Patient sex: M
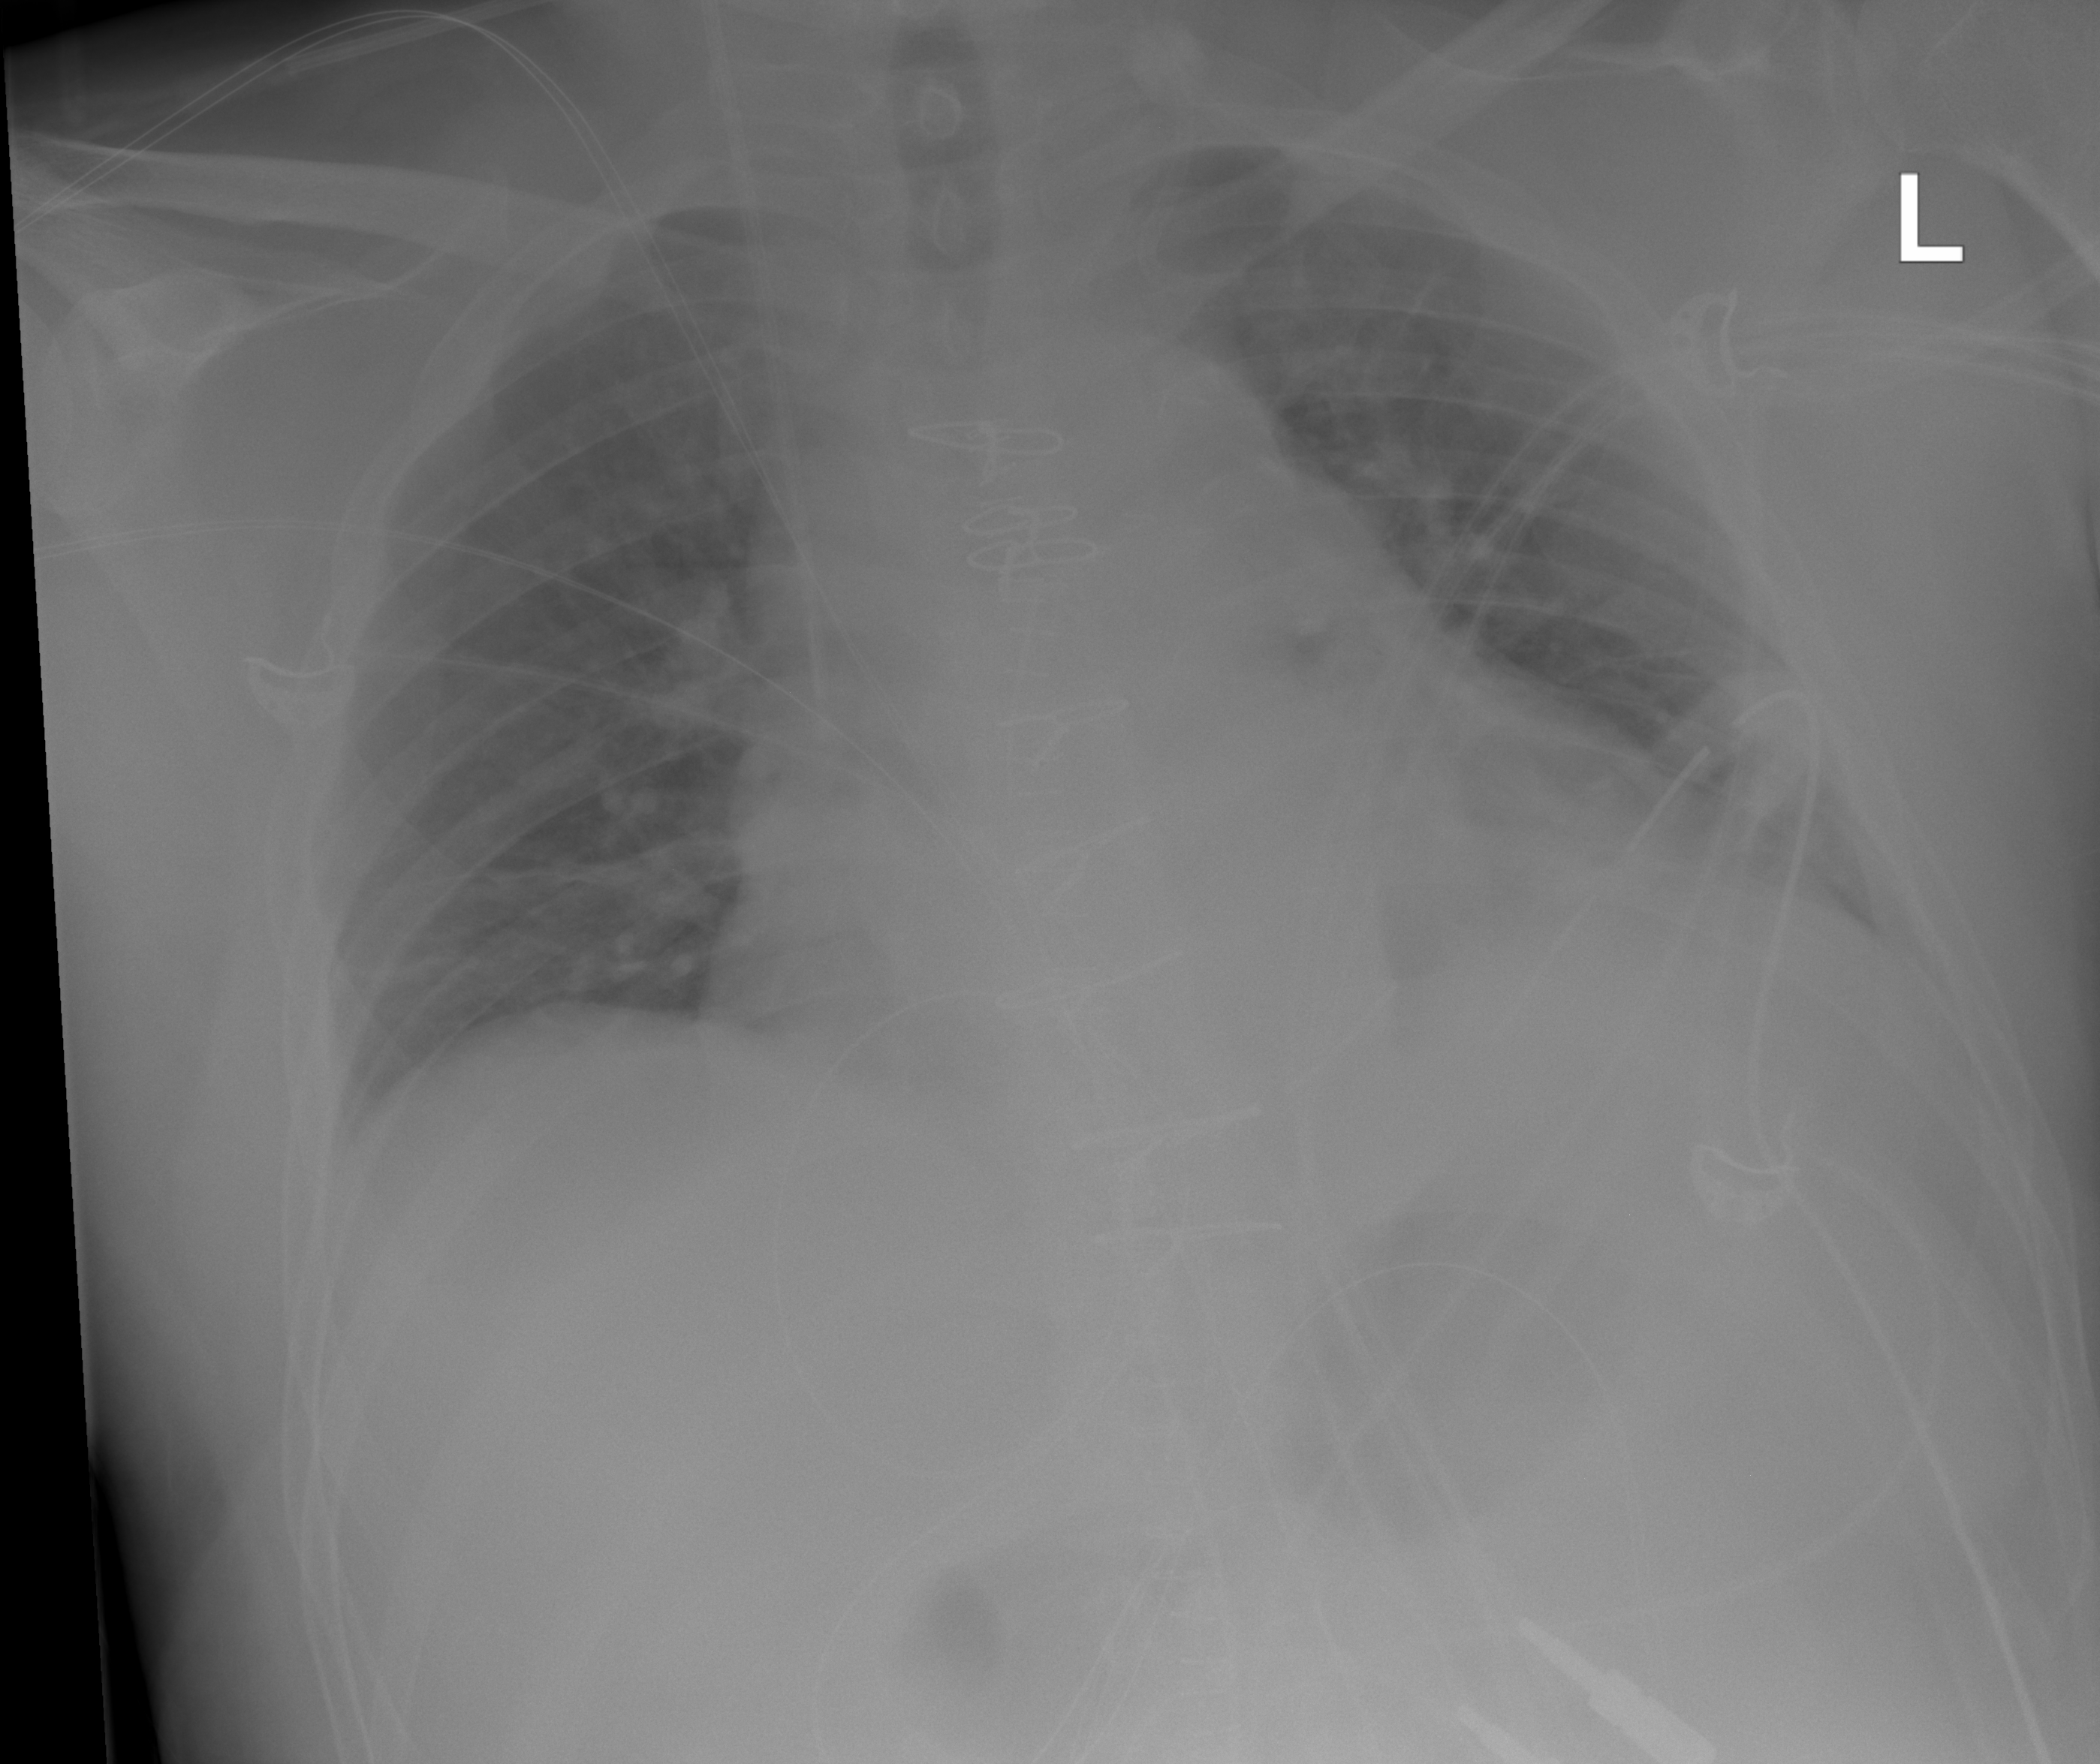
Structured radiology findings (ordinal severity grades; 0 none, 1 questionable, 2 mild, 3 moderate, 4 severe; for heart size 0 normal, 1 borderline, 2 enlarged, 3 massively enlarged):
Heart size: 0
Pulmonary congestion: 0
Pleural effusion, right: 0
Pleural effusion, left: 0
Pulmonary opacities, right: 0
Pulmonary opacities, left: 0
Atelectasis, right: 2
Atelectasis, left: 0